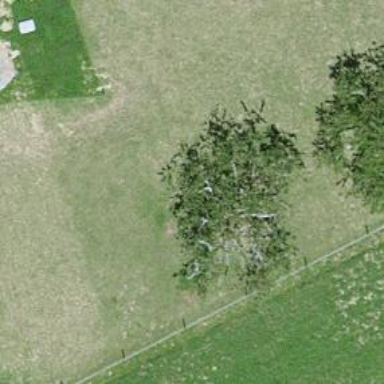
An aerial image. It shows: Deciduous tree with broadleaved leaves.